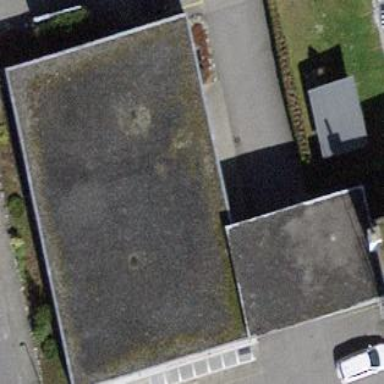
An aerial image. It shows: Post office with flat roof building.